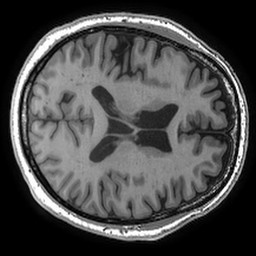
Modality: T1w
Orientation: axial
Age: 59
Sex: male